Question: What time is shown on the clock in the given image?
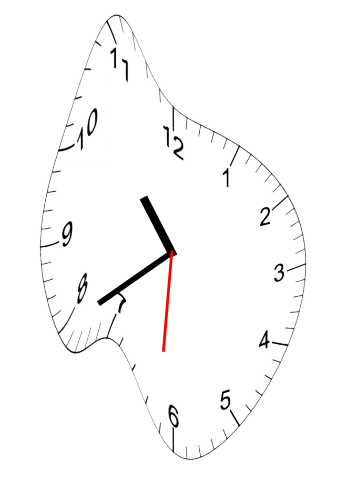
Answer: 10:39:31